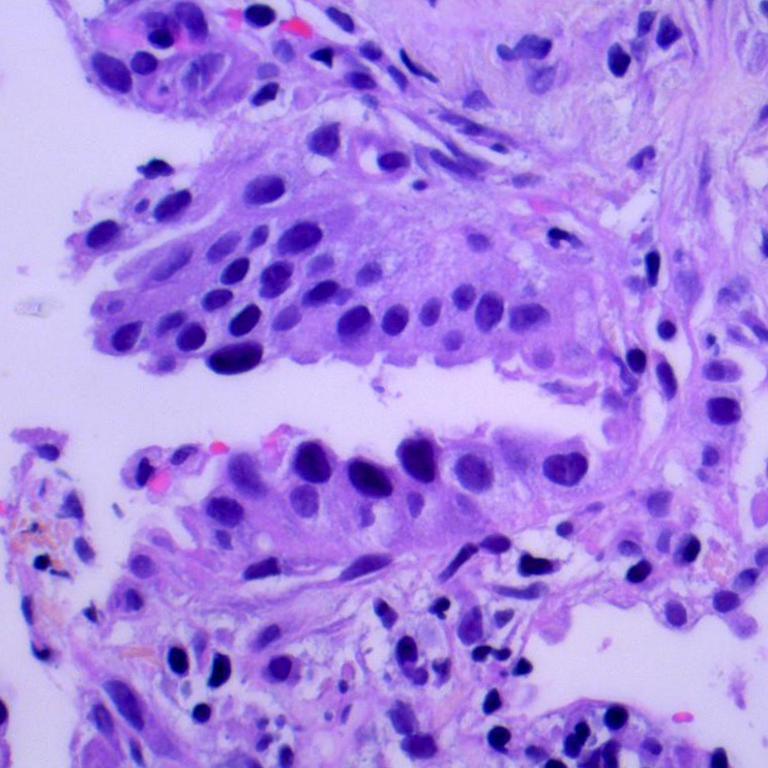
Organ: lung
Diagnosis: adenocarcinomas